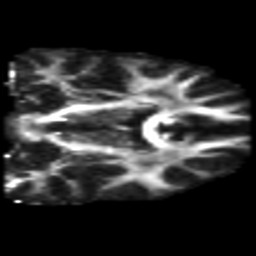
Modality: FA
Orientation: coronal
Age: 33
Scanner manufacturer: philips
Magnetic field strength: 3 T
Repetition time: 8.6 s
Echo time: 0.127 s